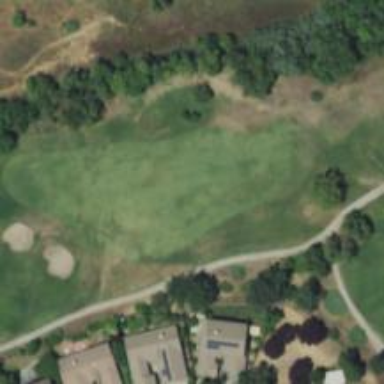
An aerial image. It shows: View of golf hole.